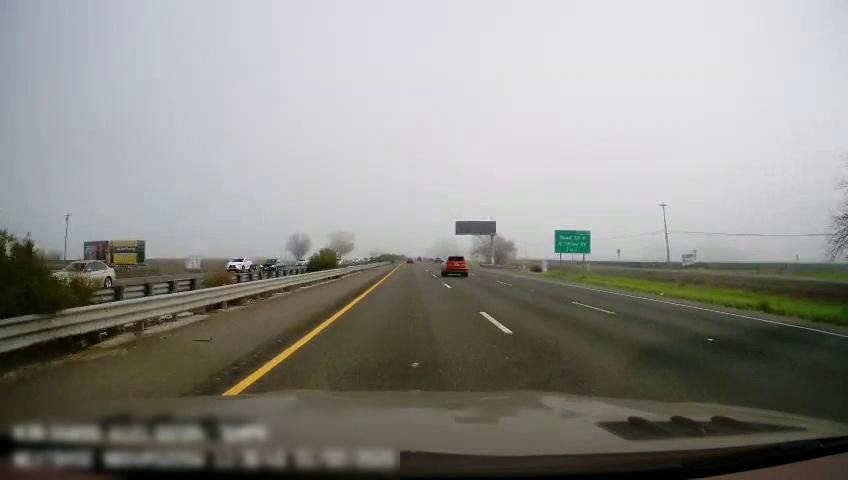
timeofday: Day
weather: Sunny
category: Drivable Space
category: Drivable Space
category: Vehicles | Car
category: Vehicles | Truck
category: Vehicles | Car
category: Vehicles | Car
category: Vehicles | SUV
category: Lanes | Current Lane
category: Lanes | Current Lane
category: Lanes | Alternate Lane
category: Lanes | Alternate Lane
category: Traffic | Signs